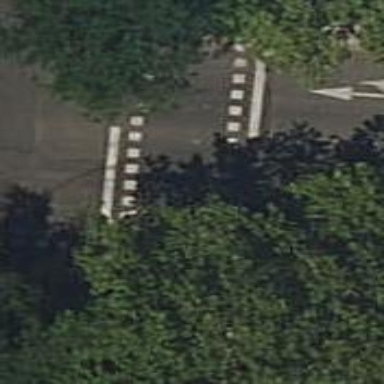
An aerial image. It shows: Crossing with traffic signals.